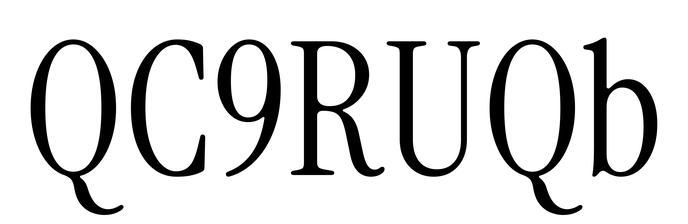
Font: InstrumentSerif-Regular